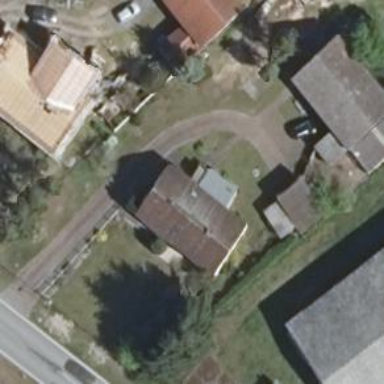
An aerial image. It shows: Grey house with flat roof.